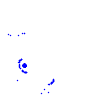
Particle: kaon